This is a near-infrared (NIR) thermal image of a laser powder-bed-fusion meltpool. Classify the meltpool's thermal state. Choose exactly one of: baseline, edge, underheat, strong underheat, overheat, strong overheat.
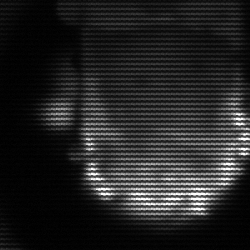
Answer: baseline